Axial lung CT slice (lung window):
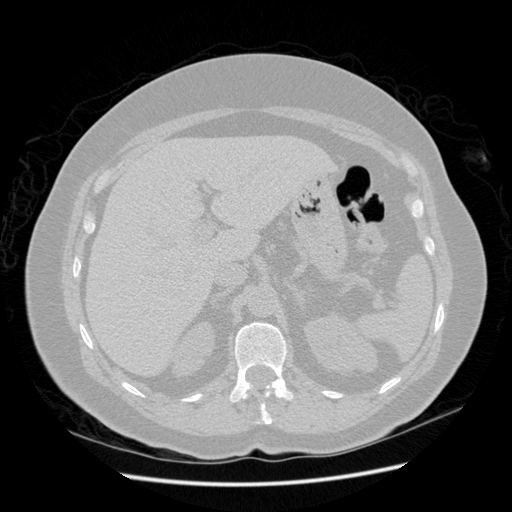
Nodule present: no